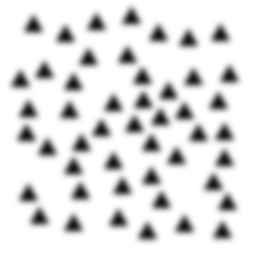
Squares: 0
Triangles: 48
Stars: 0
Total shapes: 48